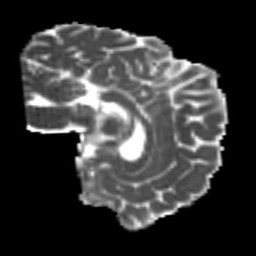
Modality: MD
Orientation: sagittal
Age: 23
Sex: male
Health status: healthy
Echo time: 0.074 s